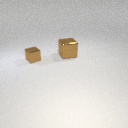
large brown metal cube to the right of small brown metal cube